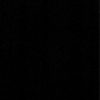
Label: dusty